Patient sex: M
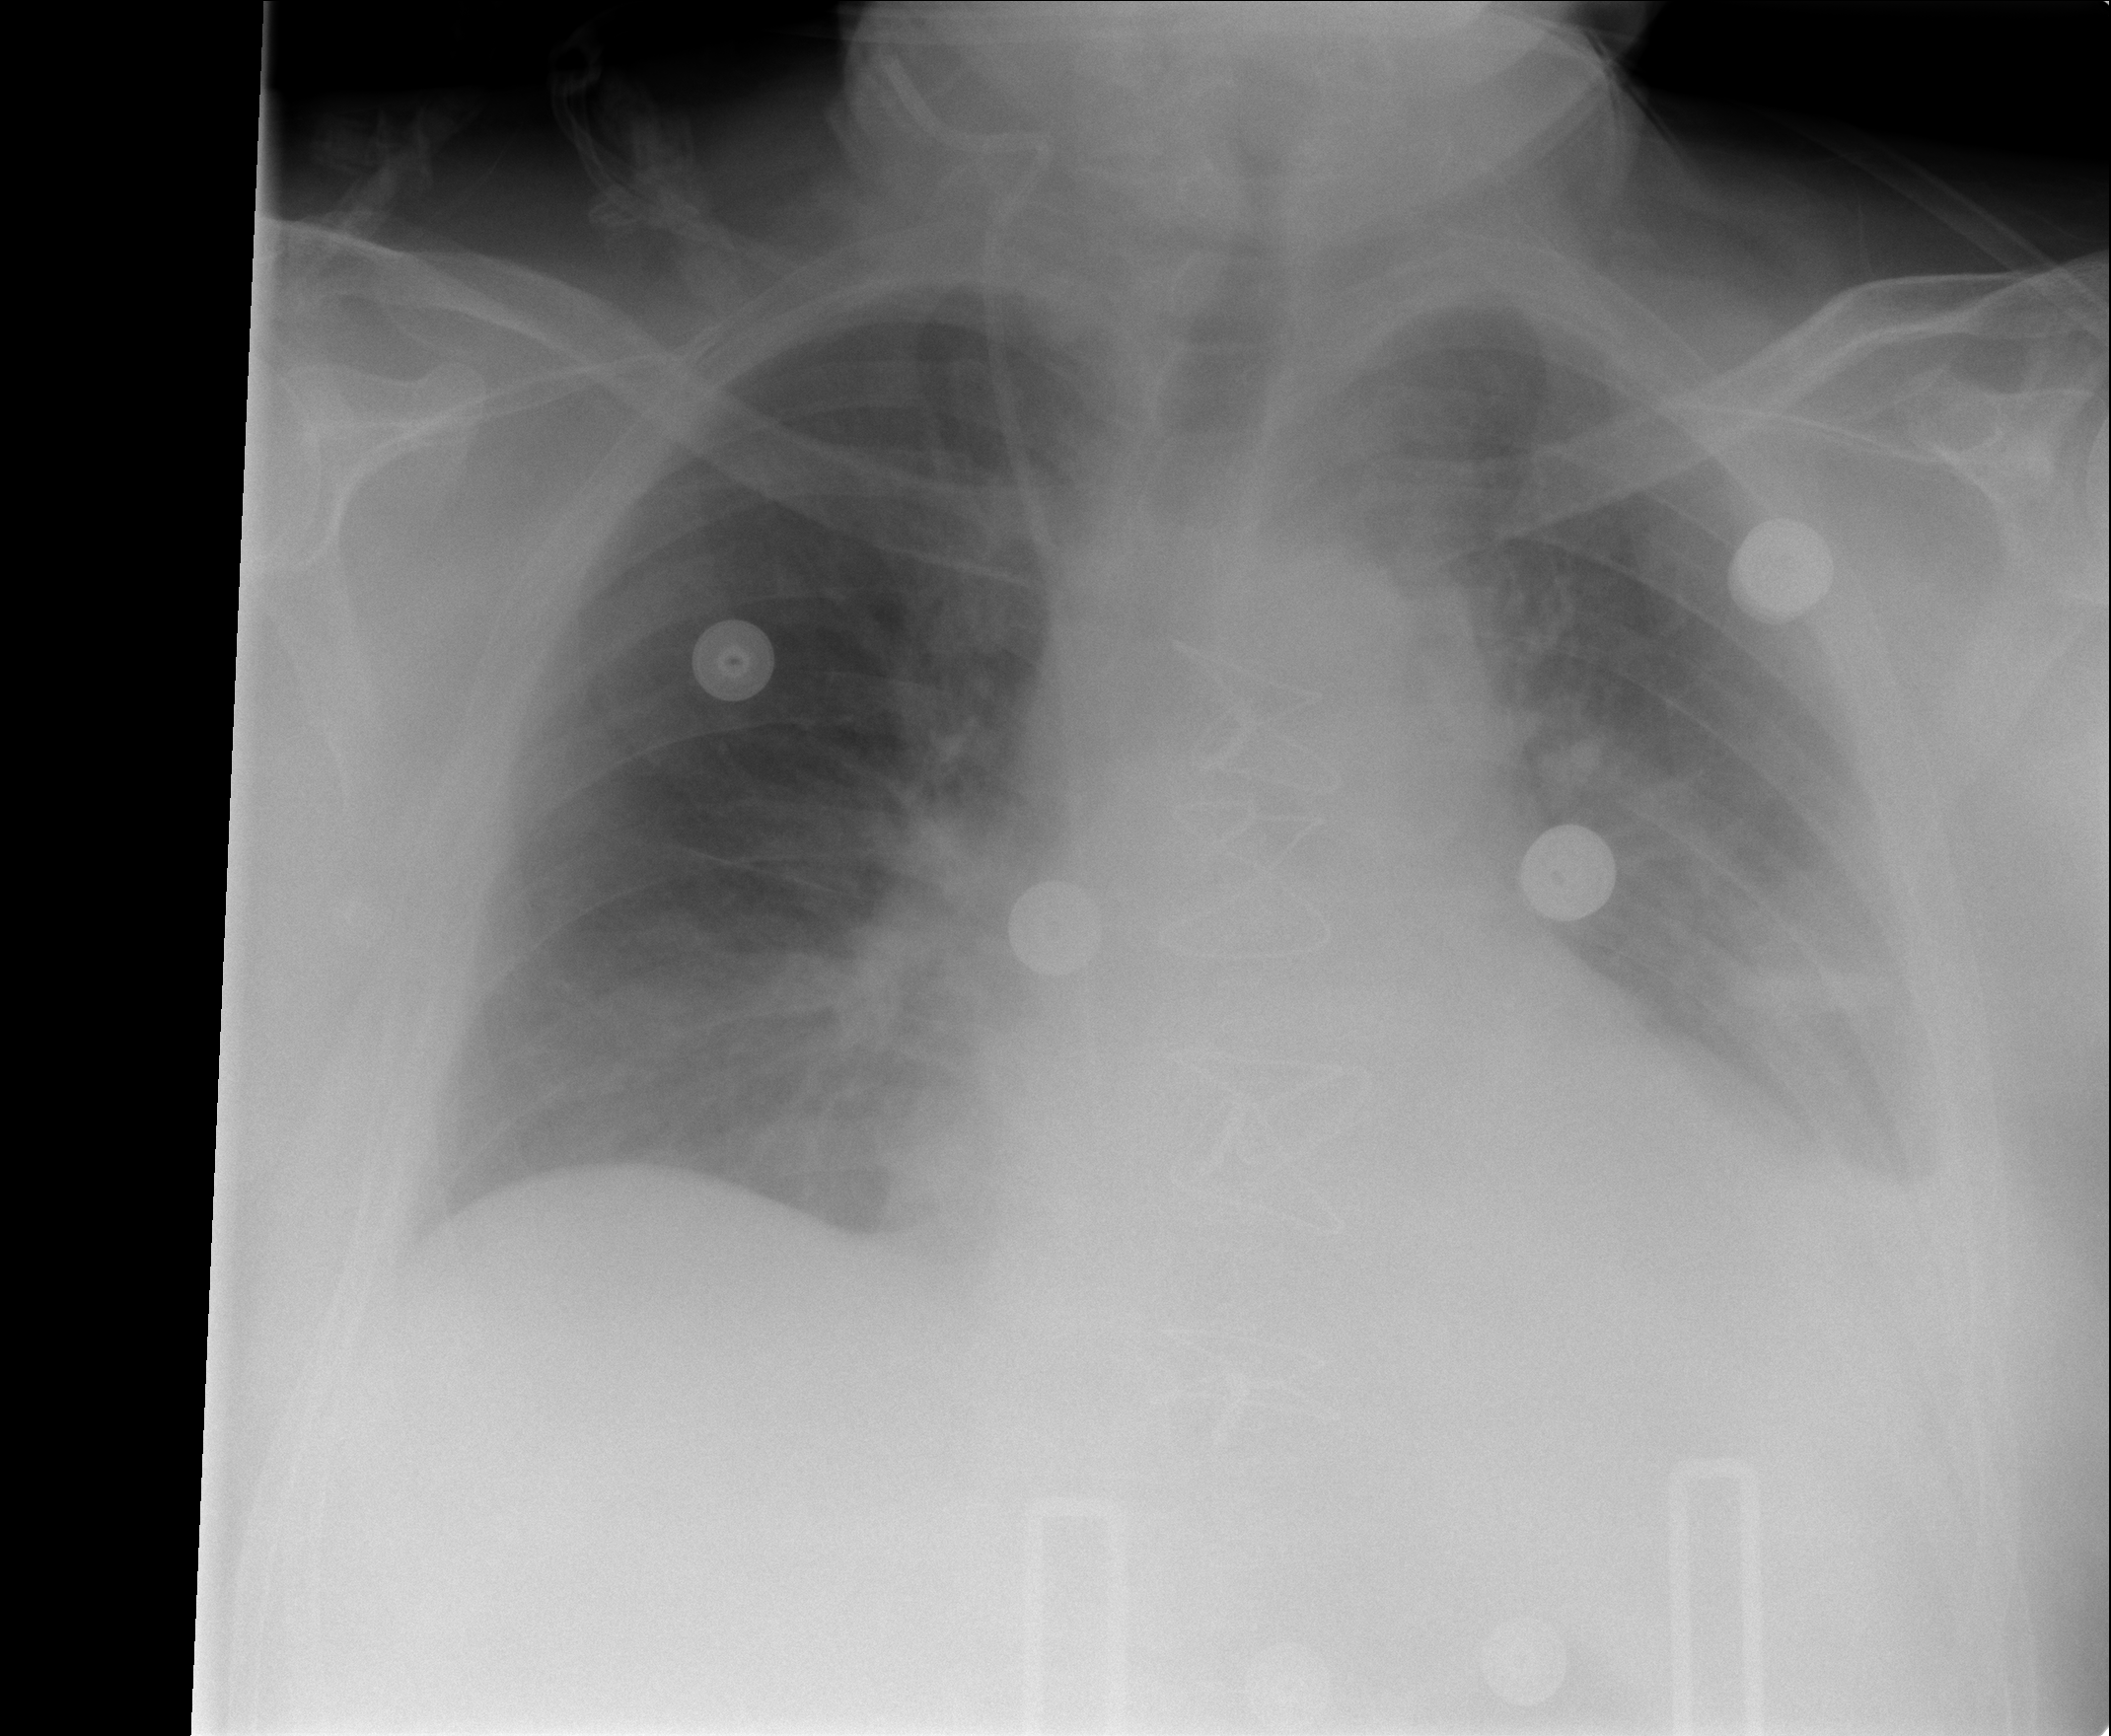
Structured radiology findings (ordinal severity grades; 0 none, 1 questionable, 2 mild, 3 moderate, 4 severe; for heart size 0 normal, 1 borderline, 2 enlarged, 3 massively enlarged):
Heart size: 2
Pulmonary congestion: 2
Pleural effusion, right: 1
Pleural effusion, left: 2
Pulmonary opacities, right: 0
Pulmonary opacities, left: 0
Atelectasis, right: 2
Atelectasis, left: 2